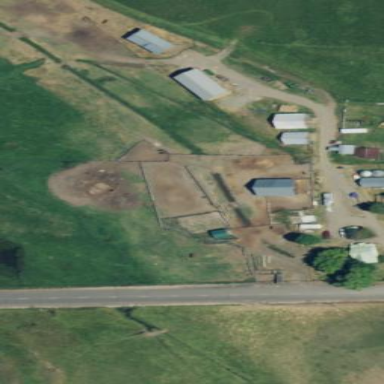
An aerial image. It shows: Farmyard area.